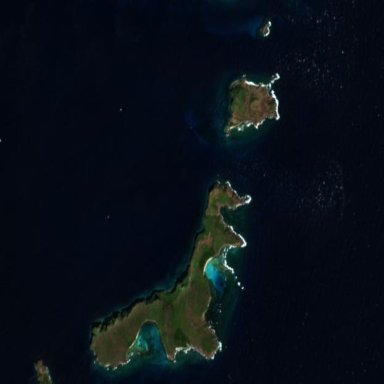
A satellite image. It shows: Island with natural coastline.